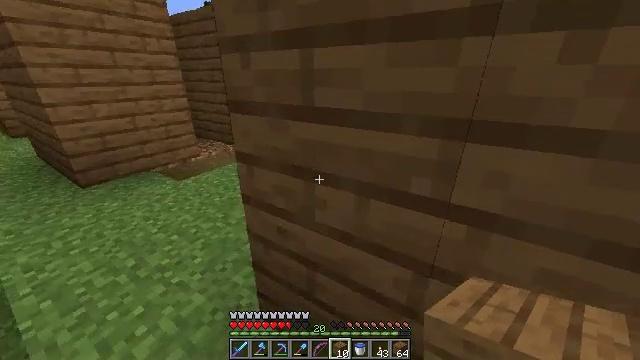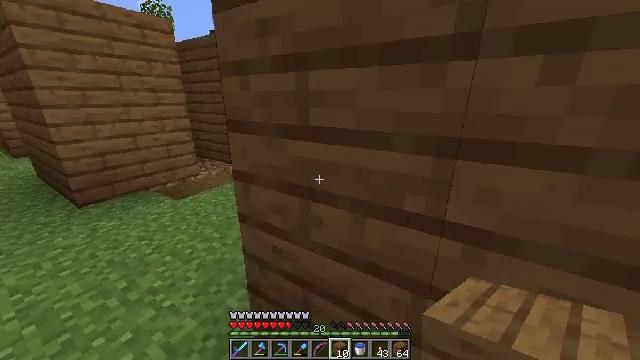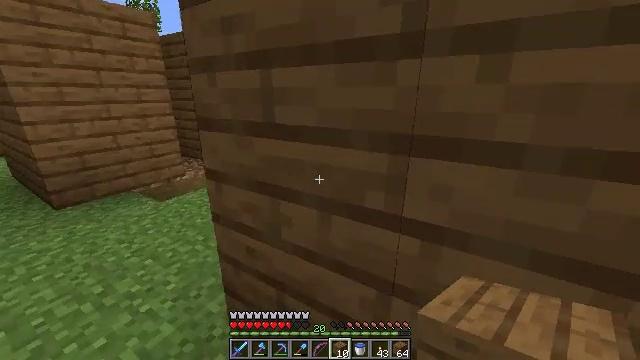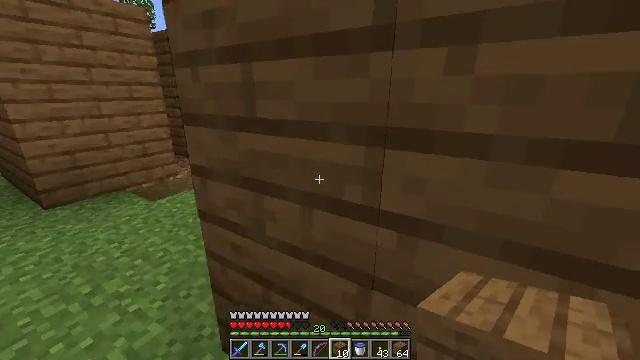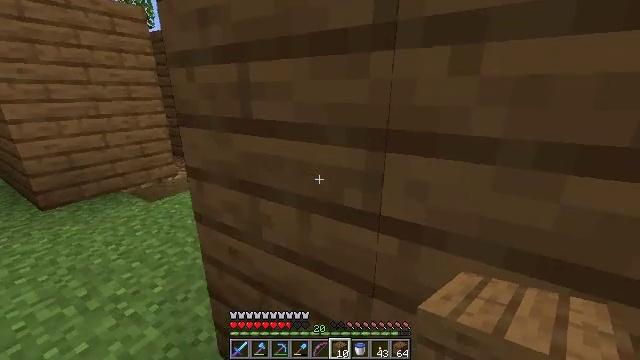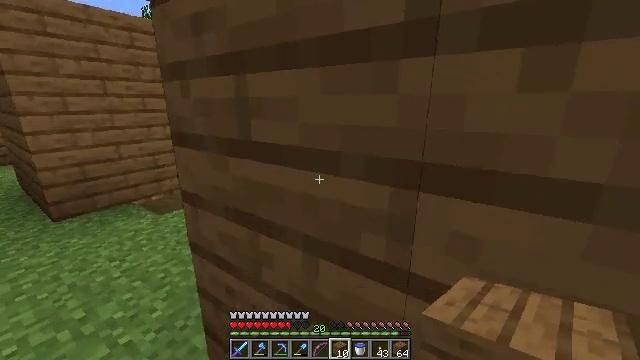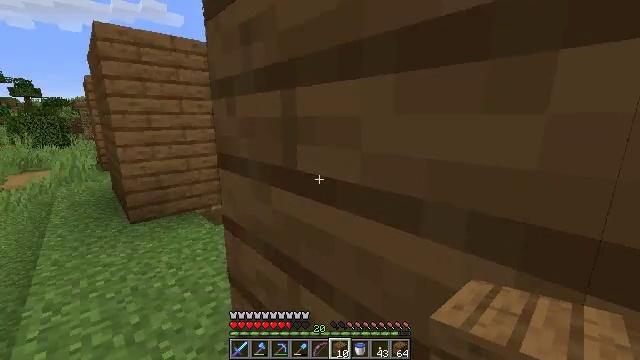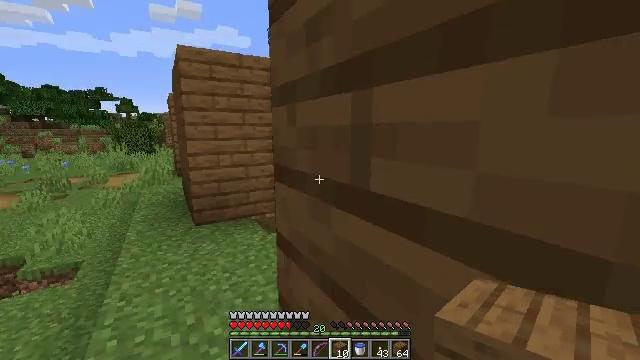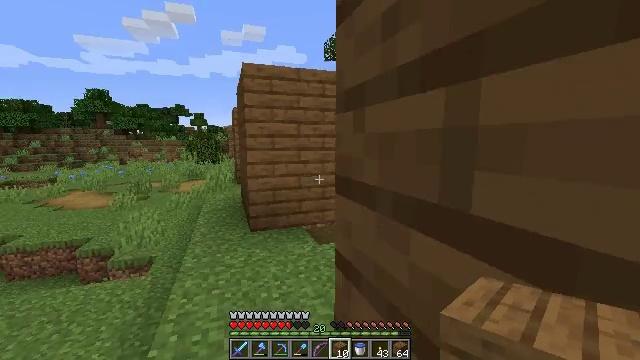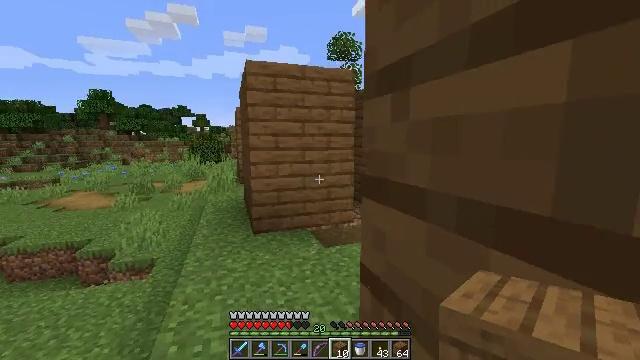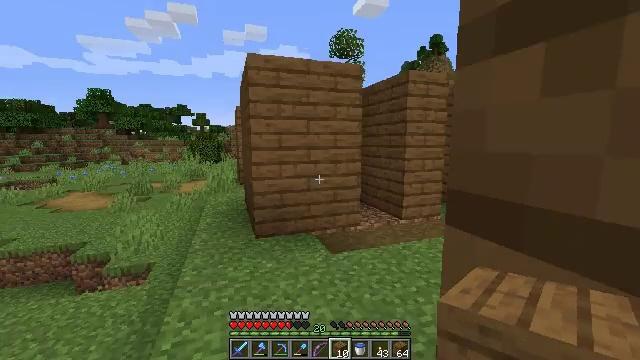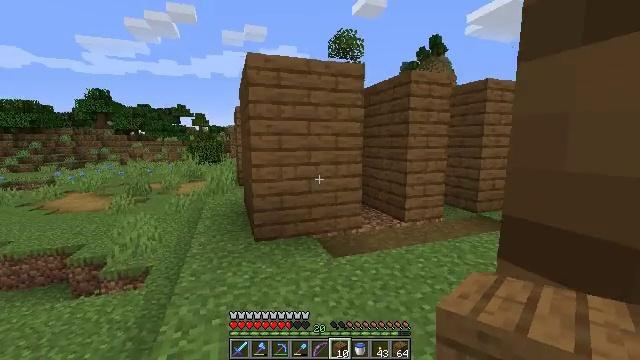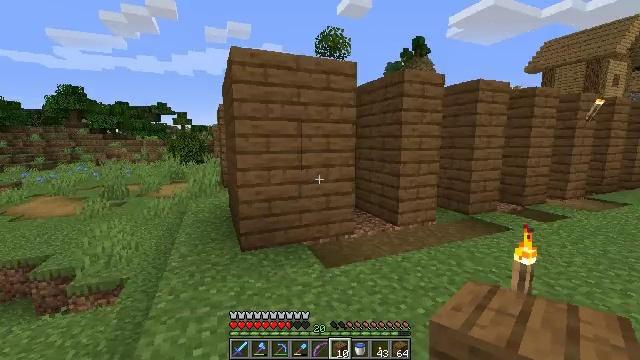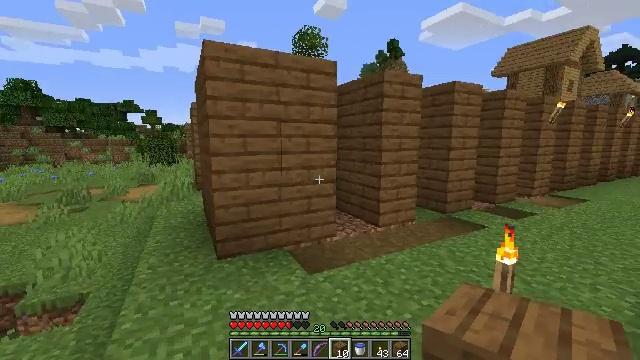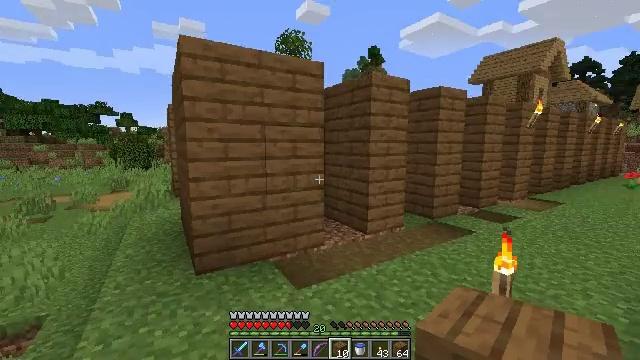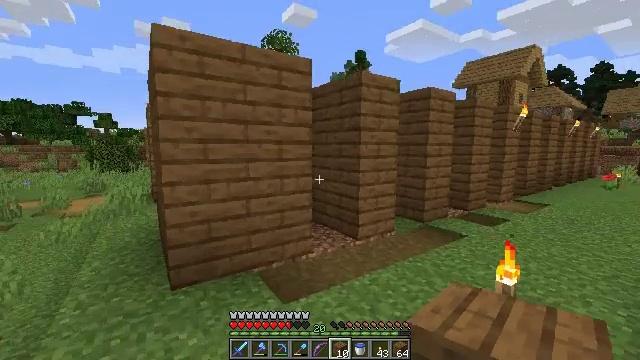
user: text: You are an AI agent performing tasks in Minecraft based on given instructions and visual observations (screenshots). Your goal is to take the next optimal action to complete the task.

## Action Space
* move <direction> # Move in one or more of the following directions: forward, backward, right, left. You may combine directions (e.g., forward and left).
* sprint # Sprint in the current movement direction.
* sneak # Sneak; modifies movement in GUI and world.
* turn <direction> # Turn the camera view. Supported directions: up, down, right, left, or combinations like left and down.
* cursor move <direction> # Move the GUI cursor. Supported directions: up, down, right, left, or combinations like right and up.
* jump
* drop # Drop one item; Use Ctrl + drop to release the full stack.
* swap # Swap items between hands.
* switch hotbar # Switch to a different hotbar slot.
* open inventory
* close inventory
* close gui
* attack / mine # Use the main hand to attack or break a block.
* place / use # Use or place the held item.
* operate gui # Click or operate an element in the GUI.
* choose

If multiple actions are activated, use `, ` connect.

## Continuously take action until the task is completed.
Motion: motion action
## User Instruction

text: Craft a spruce trapdoor using spruce planks in the crafting table.
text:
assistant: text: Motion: turn up
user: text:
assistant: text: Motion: no_op
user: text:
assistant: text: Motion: no_op
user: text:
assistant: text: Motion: move forward
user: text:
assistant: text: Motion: move forward, turn left and up
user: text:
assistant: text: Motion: move forward, turn left and up
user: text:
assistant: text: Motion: move forward, turn left and up
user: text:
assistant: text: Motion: move forward, sprint, turn left and up
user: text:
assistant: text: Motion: move forward, sprint
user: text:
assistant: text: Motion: move forward, sprint
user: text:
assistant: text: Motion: move forward, sprint
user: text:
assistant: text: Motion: move forward, sprint, turn right
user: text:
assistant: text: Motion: move forward, sprint, turn right
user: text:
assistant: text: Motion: move forward, sprint, turn right
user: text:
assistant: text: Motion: move forward, sprint, turn right
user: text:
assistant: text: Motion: move forward, sprint, turn right
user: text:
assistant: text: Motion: move forward, turn right
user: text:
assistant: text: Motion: turn right
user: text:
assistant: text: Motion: turn right
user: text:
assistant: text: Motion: no_op
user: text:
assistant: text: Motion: no_op
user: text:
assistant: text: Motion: no_op
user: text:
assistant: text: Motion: turn up
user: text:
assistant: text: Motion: turn left and up
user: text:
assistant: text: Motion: move right, turn left and up
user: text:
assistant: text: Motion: move right, turn left and up
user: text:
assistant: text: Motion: move right, turn left and up
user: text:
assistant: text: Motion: move forward and move right, turn left
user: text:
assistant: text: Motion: move forward and move right
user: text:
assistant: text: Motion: move forward and move right, turn left